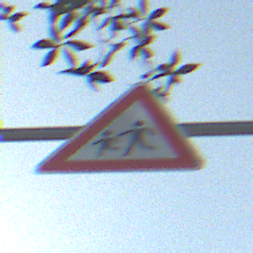
Verkehrszeichen: KinderRechts
Umgebung: Outdoor, Suburban
Tageszeit: MorningAfternoon
Wetter: PartlyCloudy
Licht: Natural
Jahreszeit: NotSpecified
Kontrast: HighContrast